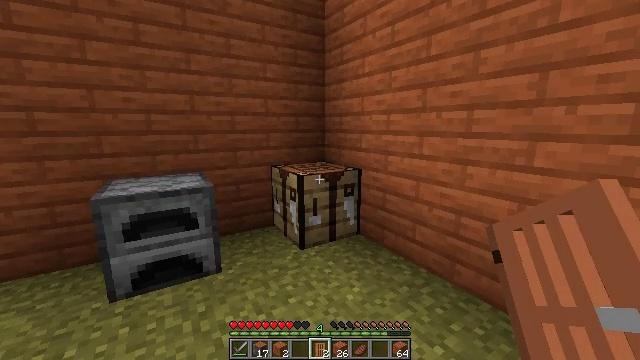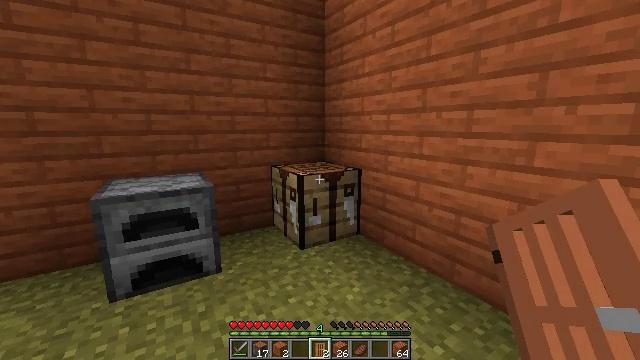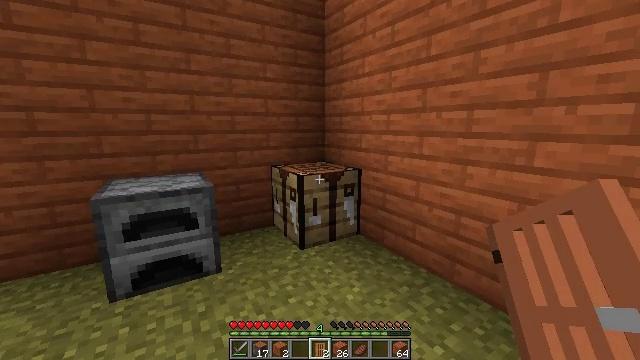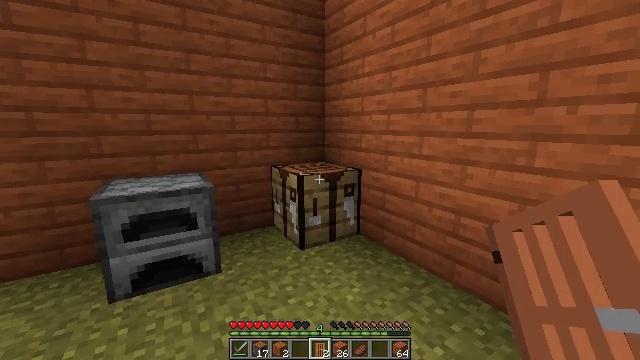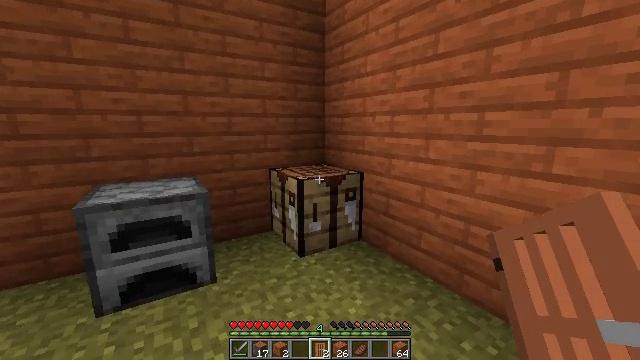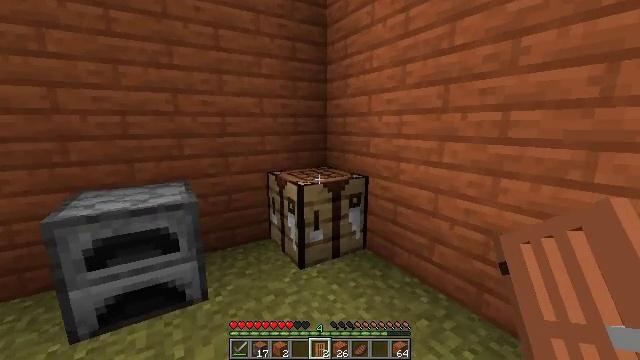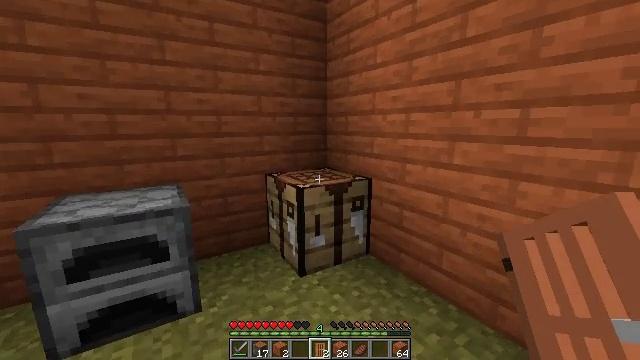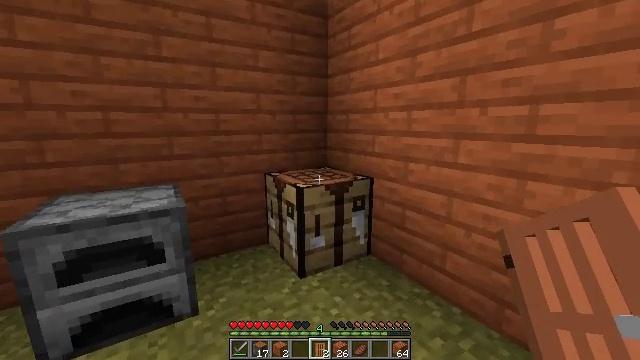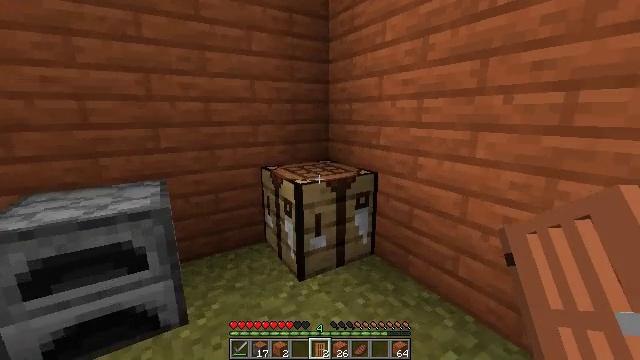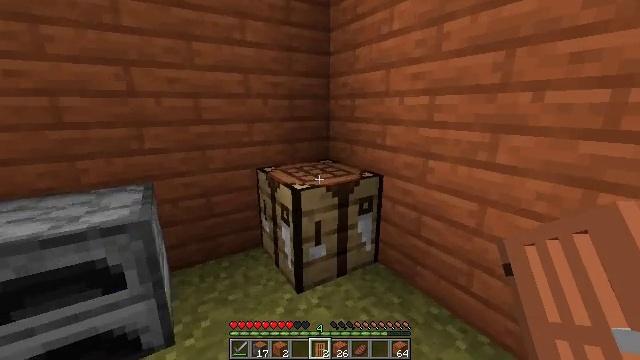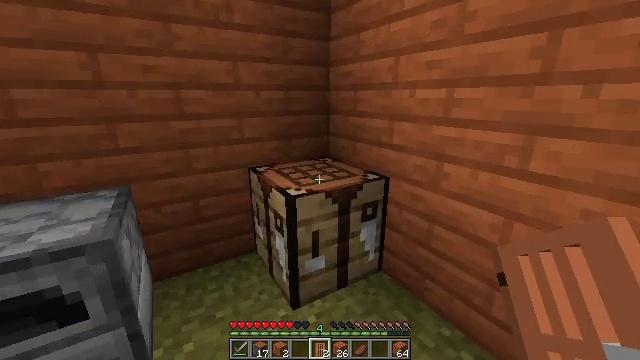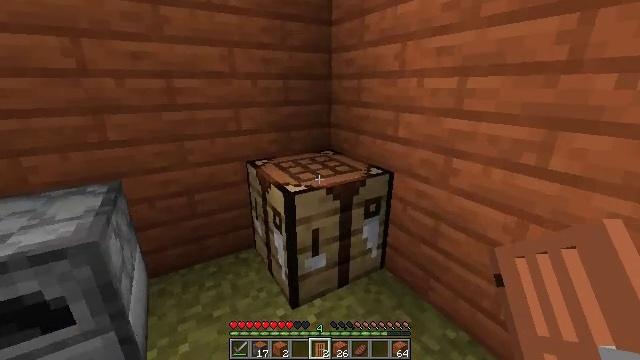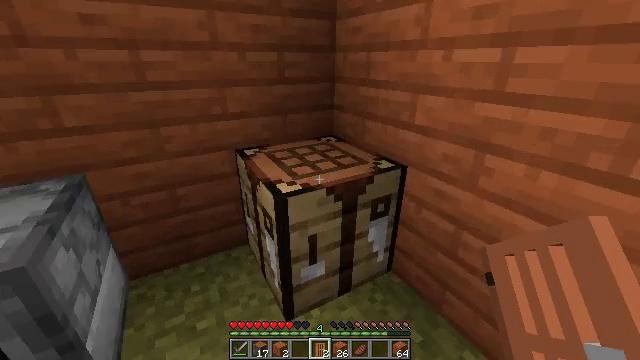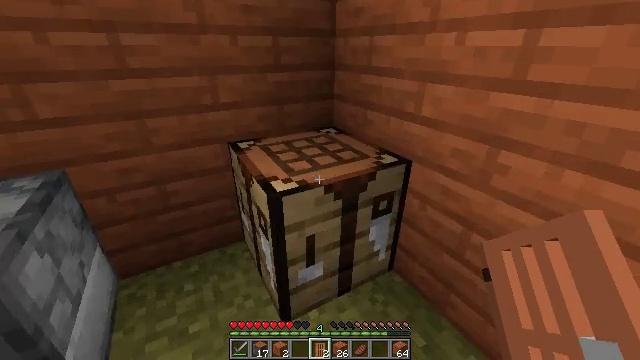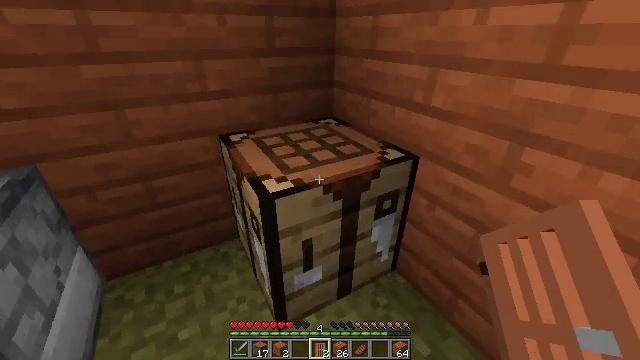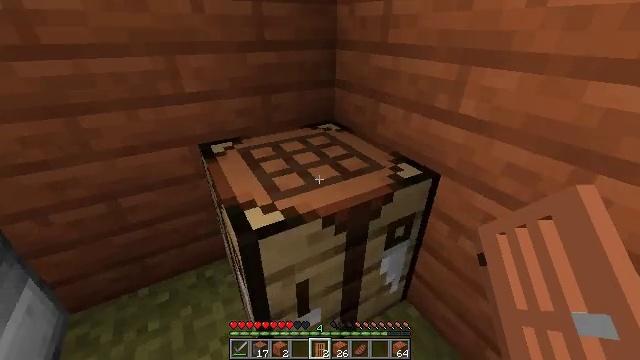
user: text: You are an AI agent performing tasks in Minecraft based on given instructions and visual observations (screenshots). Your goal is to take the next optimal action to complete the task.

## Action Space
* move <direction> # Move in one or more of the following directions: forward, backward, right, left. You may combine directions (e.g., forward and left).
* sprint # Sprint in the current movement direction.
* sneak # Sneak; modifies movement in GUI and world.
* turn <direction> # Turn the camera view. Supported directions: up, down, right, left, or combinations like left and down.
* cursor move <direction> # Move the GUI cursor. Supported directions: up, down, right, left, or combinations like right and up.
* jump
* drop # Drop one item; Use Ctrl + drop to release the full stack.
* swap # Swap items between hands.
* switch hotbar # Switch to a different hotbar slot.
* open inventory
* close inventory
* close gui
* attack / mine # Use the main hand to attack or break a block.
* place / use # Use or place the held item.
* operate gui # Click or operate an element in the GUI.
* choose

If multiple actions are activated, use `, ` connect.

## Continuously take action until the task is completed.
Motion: motion action
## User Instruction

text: Open the crafting table and craft an acacia slab.
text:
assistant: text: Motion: no_op
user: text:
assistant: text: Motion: no_op
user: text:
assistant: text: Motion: move forward
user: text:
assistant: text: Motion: move forward
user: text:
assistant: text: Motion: move forward
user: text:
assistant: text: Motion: move forward
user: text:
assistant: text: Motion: move forward
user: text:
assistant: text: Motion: move forward, turn down
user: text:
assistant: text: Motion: move forward, turn down
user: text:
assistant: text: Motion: move forward, turn down
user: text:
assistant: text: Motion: move forward, turn down
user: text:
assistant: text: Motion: move forward, turn down
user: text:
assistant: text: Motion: move forward, turn down
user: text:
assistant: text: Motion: move forward, turn down
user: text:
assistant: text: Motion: move forward
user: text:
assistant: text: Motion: move forward, turn down
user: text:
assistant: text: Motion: move forward, turn down
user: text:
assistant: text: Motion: no_op
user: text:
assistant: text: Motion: no_op
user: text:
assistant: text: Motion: no_op
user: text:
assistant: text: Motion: use / place
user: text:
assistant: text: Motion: use / place
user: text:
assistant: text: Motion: use / place
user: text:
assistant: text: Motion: use / place
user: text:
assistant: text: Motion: no_op
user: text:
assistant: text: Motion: open gui
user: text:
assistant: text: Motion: no_op
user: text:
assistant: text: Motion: no_op
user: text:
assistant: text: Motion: no_op
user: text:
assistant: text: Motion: no_op